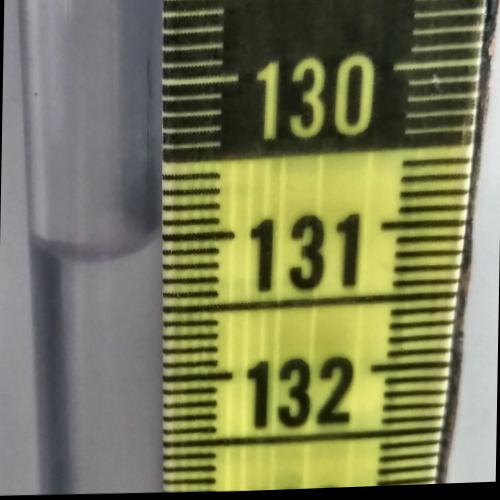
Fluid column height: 131.1 cm